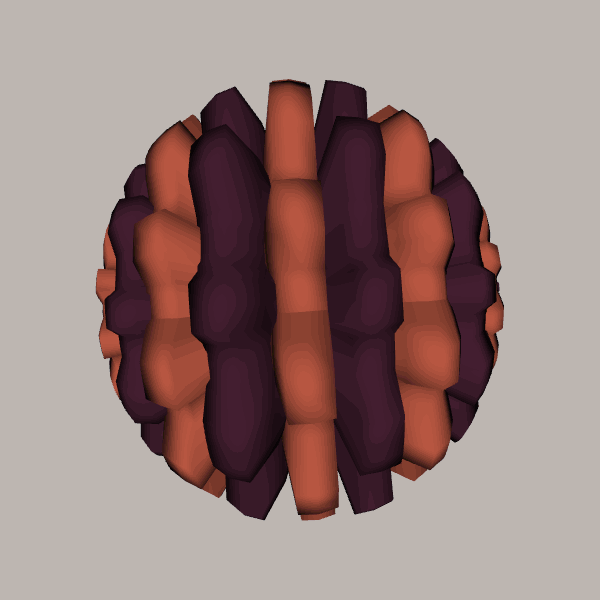
Background: light